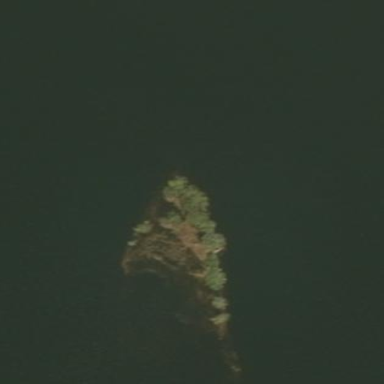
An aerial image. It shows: Island.